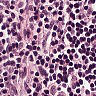
Metastatic tissue present: no